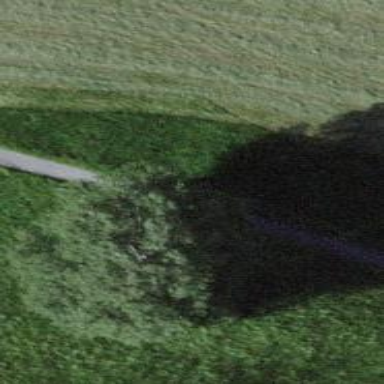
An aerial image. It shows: Bench.